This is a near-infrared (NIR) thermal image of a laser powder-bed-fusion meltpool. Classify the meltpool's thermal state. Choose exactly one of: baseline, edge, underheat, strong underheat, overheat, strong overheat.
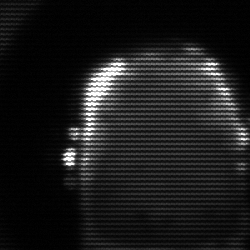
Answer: baseline